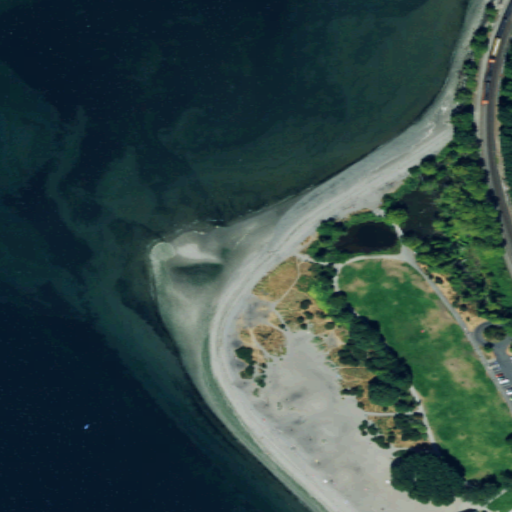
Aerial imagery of cape in Washington named Meadow Point containing open water, barren land, low intensity development, pasture, open development, evergreen forest, medium intensity development, herbaceous wetlands, high intensity development, deciduous forest, grassland, and mixed forest